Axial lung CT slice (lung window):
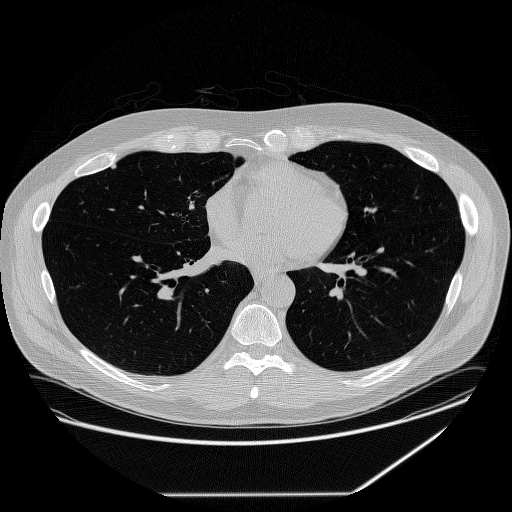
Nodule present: yes
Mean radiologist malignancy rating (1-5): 2